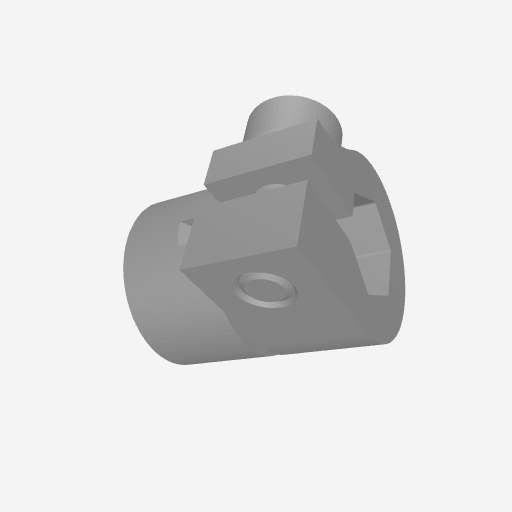
Part: ClampingCoupler8RID